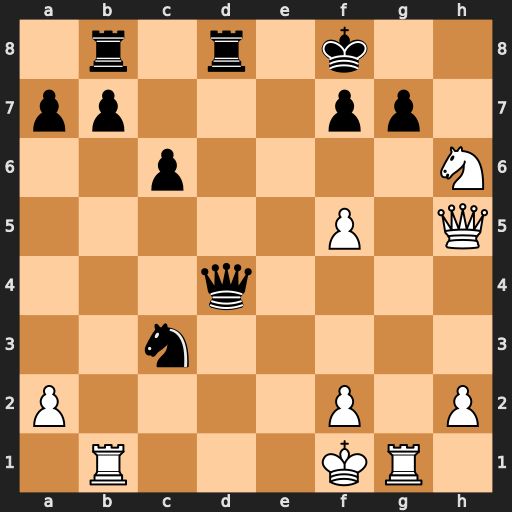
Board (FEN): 1r1r1k2/pp3pp1/2p4N/5P1Q/3q4/2n5/P4P1P/1R3KR1
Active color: w
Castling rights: -
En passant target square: -
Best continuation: Qxf7#